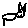
Label: cat